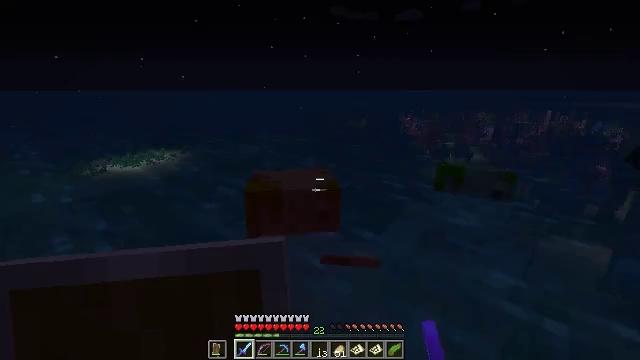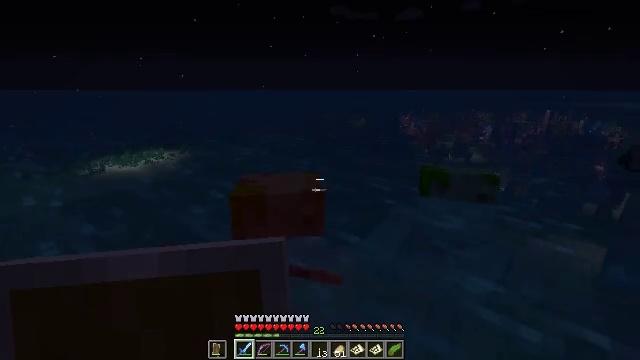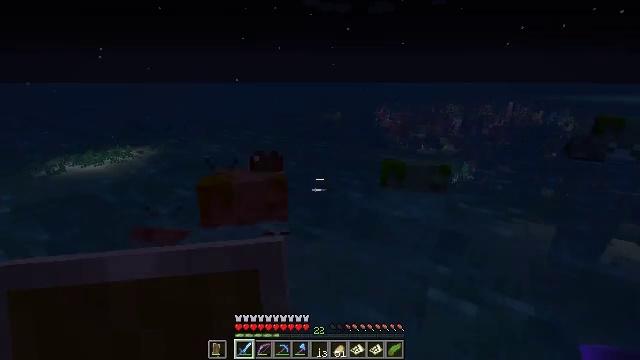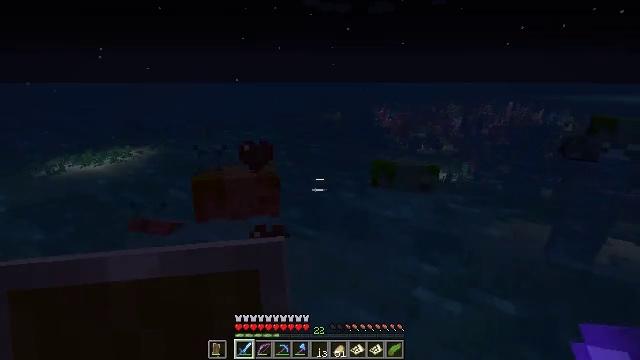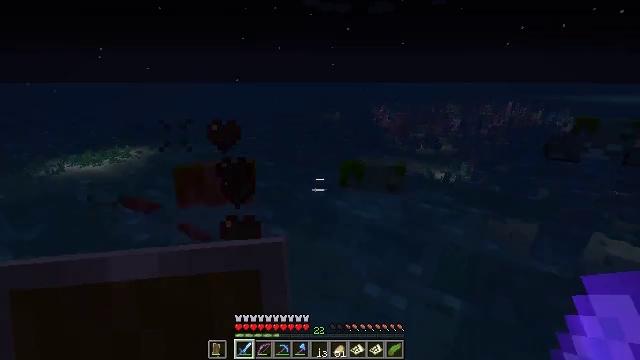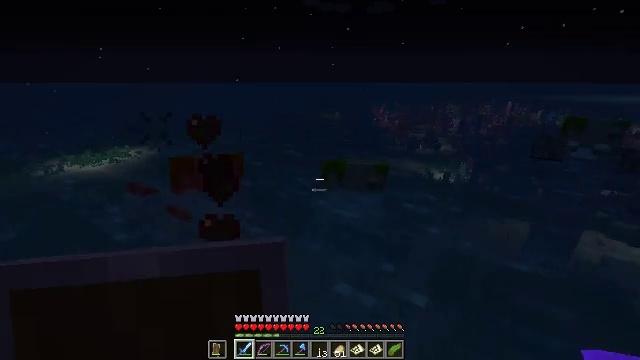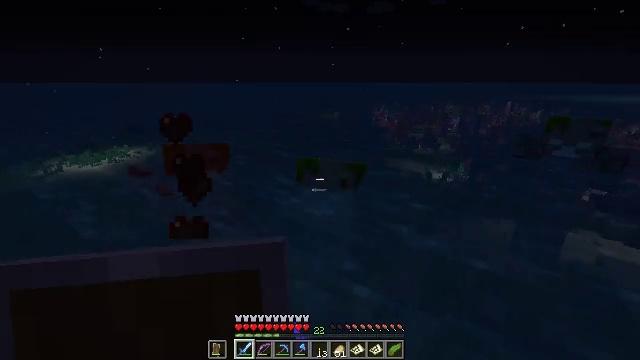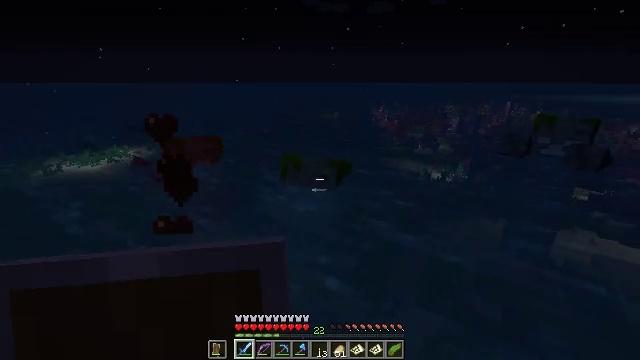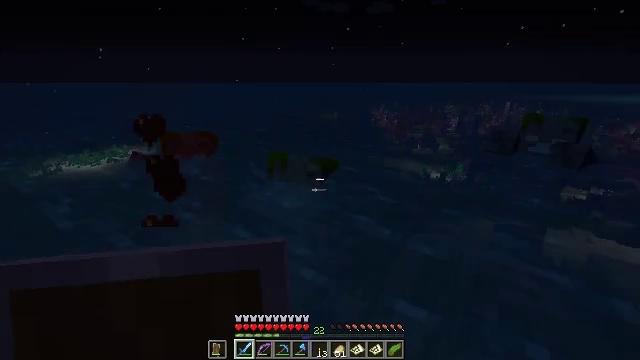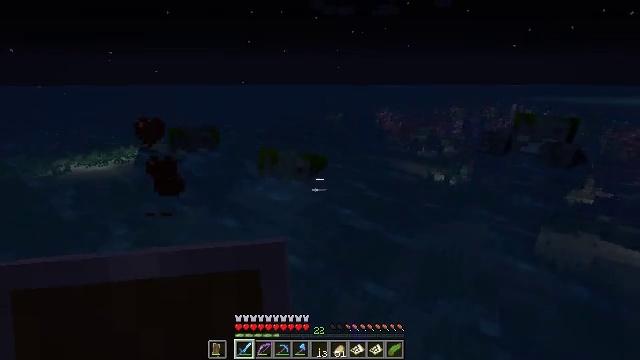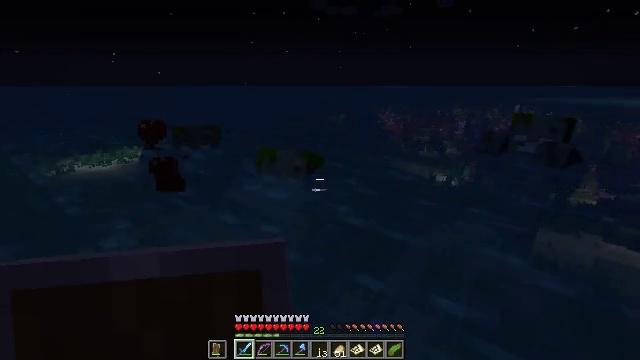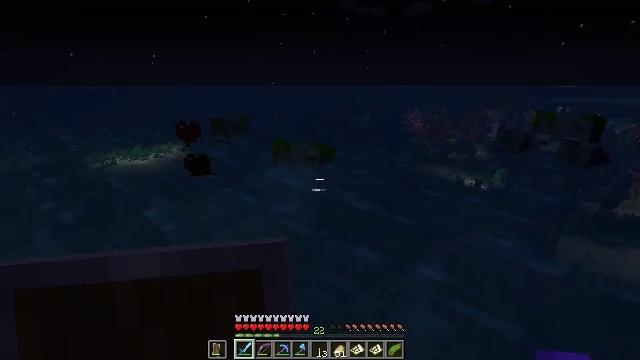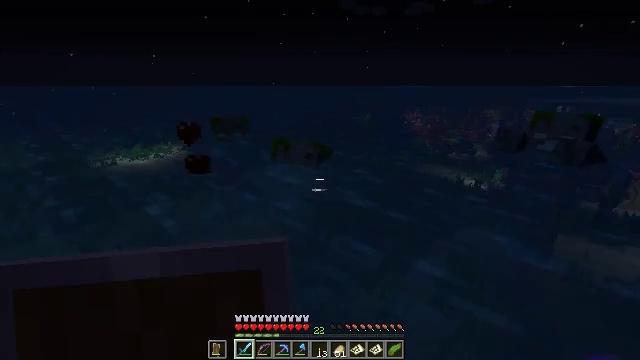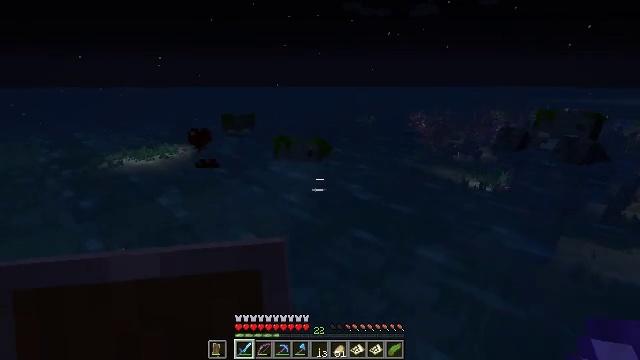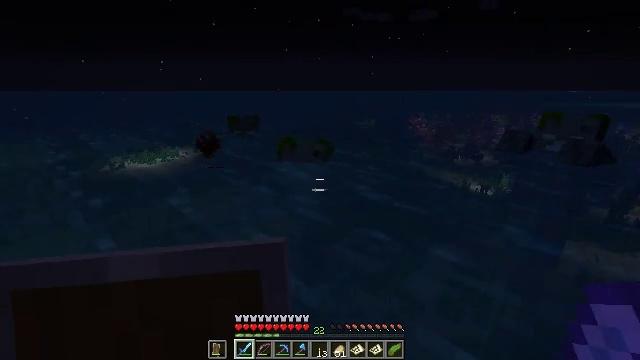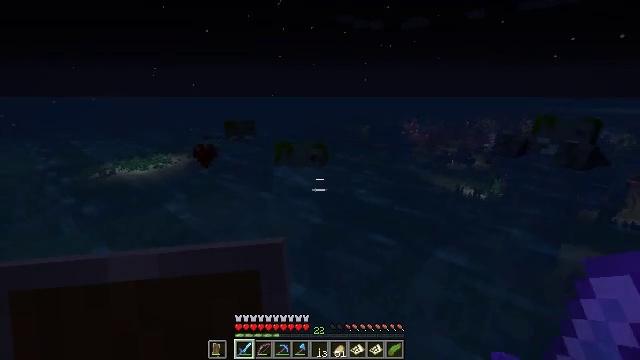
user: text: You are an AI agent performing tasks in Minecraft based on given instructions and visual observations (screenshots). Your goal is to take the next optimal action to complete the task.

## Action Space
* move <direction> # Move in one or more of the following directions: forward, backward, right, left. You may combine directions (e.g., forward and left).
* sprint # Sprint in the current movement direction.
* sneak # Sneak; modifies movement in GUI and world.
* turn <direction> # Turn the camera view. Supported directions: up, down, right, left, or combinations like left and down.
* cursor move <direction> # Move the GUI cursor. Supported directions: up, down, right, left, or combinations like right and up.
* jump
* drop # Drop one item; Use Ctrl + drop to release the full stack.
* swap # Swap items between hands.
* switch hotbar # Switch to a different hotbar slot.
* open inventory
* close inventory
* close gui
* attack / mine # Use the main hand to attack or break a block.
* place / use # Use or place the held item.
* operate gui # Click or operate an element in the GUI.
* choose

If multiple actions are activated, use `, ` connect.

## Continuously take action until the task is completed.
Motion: motion action
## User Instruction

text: Kill a drowned.
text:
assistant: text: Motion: move back and move right, attack / mine
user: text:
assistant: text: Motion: move back and move right, turn right and down, attack / mine
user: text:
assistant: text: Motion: move right
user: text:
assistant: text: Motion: move right
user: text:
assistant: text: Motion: move right, attack / mine
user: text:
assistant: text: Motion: move right, attack / mine
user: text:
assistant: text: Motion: move back and move right, attack / mine
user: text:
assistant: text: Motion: move back and move right, attack / mine
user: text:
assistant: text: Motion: move back, turn left, attack / mine
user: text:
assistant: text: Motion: move back, attack / mine
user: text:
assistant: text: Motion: turn left, attack / mine
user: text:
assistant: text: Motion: attack / mine
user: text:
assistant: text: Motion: move left, attack / mine
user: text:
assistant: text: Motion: move forward and move left
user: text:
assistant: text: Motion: move forward and move left, turn right and up
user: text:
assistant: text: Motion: move forward and move left, turn right
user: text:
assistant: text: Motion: move forward and move left, turn right
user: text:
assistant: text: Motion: move forward
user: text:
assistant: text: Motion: move forward
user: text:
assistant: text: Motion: move forward, attack / mine
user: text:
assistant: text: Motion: move forward, attack / mine
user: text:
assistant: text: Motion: no_op
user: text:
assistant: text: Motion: attack / mine
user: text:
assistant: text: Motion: move back, attack / mine
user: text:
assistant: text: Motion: move back, attack / mine
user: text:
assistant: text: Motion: move back, attack / mine
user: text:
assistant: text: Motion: move back
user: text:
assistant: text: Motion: no_op
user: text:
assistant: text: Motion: no_op
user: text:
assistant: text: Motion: move forward, turn right and up